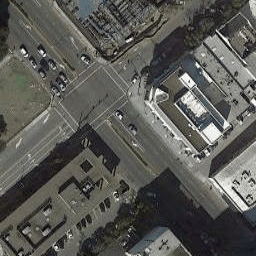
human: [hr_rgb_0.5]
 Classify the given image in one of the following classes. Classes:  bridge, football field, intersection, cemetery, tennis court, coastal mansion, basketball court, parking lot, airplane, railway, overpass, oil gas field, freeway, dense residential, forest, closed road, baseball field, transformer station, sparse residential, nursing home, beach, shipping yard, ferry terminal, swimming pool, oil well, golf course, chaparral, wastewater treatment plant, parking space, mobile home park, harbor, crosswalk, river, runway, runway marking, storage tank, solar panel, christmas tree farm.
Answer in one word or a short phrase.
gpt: intersection